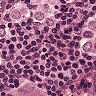
Metastatic tissue present: yes